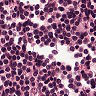
Metastatic tissue present: no